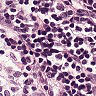
Metastatic tissue present: no